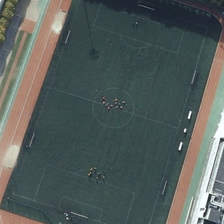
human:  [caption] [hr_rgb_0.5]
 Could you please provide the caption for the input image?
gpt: people are playing soccer game in this playground surrounded by running tracks .

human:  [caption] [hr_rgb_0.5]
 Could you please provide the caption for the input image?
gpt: we can see some people on the football field with a track around .

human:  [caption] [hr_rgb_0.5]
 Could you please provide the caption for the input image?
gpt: we can see some people on the football field with a track around .

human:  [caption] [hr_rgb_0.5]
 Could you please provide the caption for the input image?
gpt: the players are on the football field .

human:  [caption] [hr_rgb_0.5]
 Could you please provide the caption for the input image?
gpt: some people are in a football field near several green trees and a building .